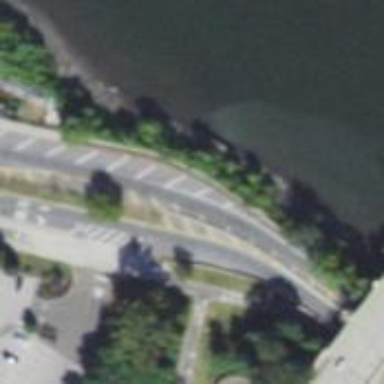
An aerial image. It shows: Tertiary road with separate asphalt sidewalks and cycleway.